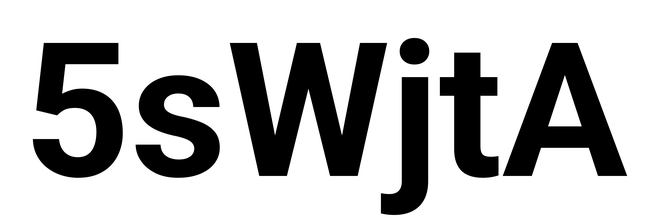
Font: Roboto_Bold